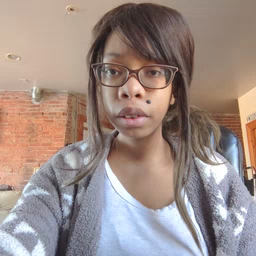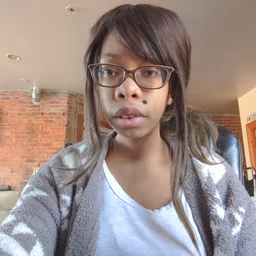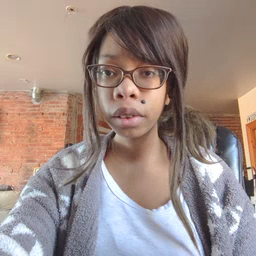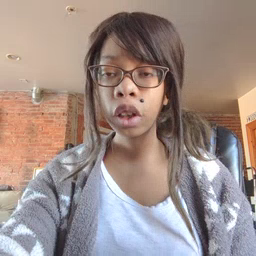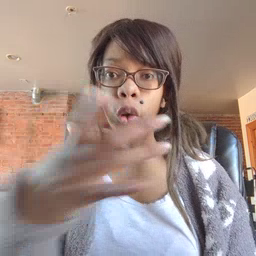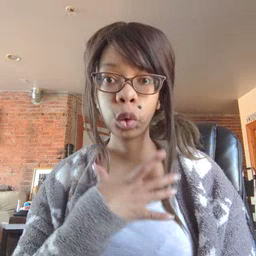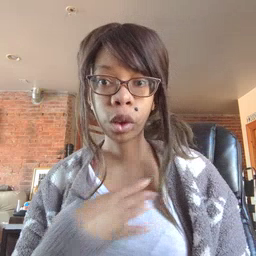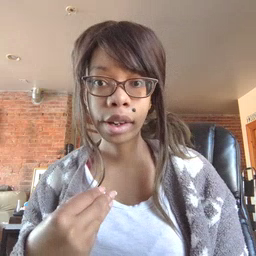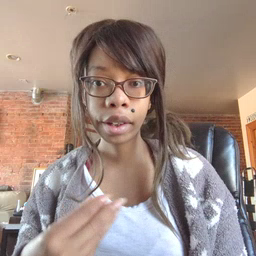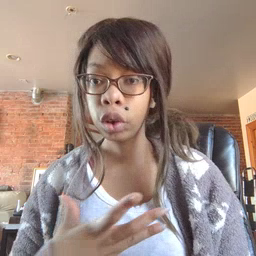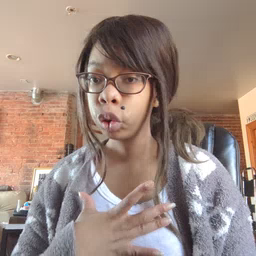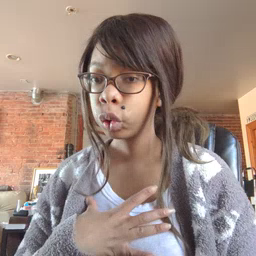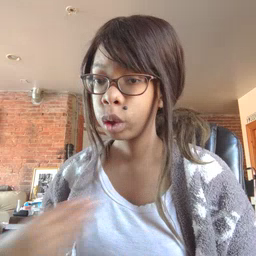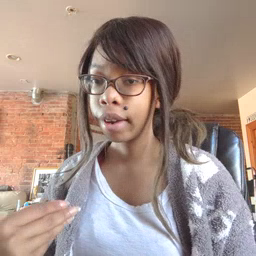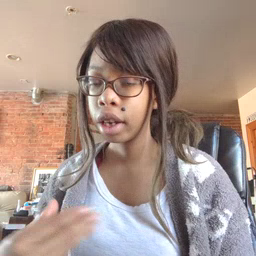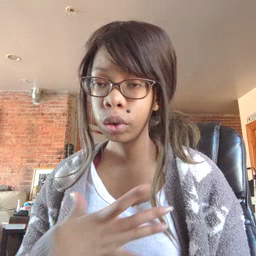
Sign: white